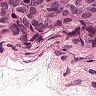
Metastatic tissue present: yes